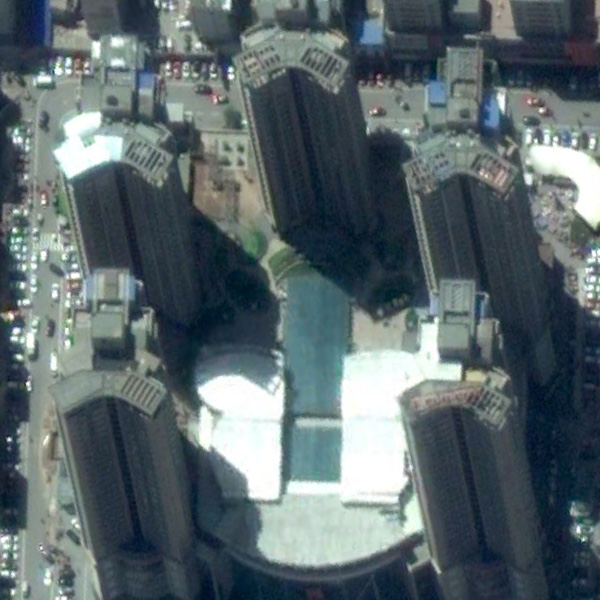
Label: Commercial